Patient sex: M
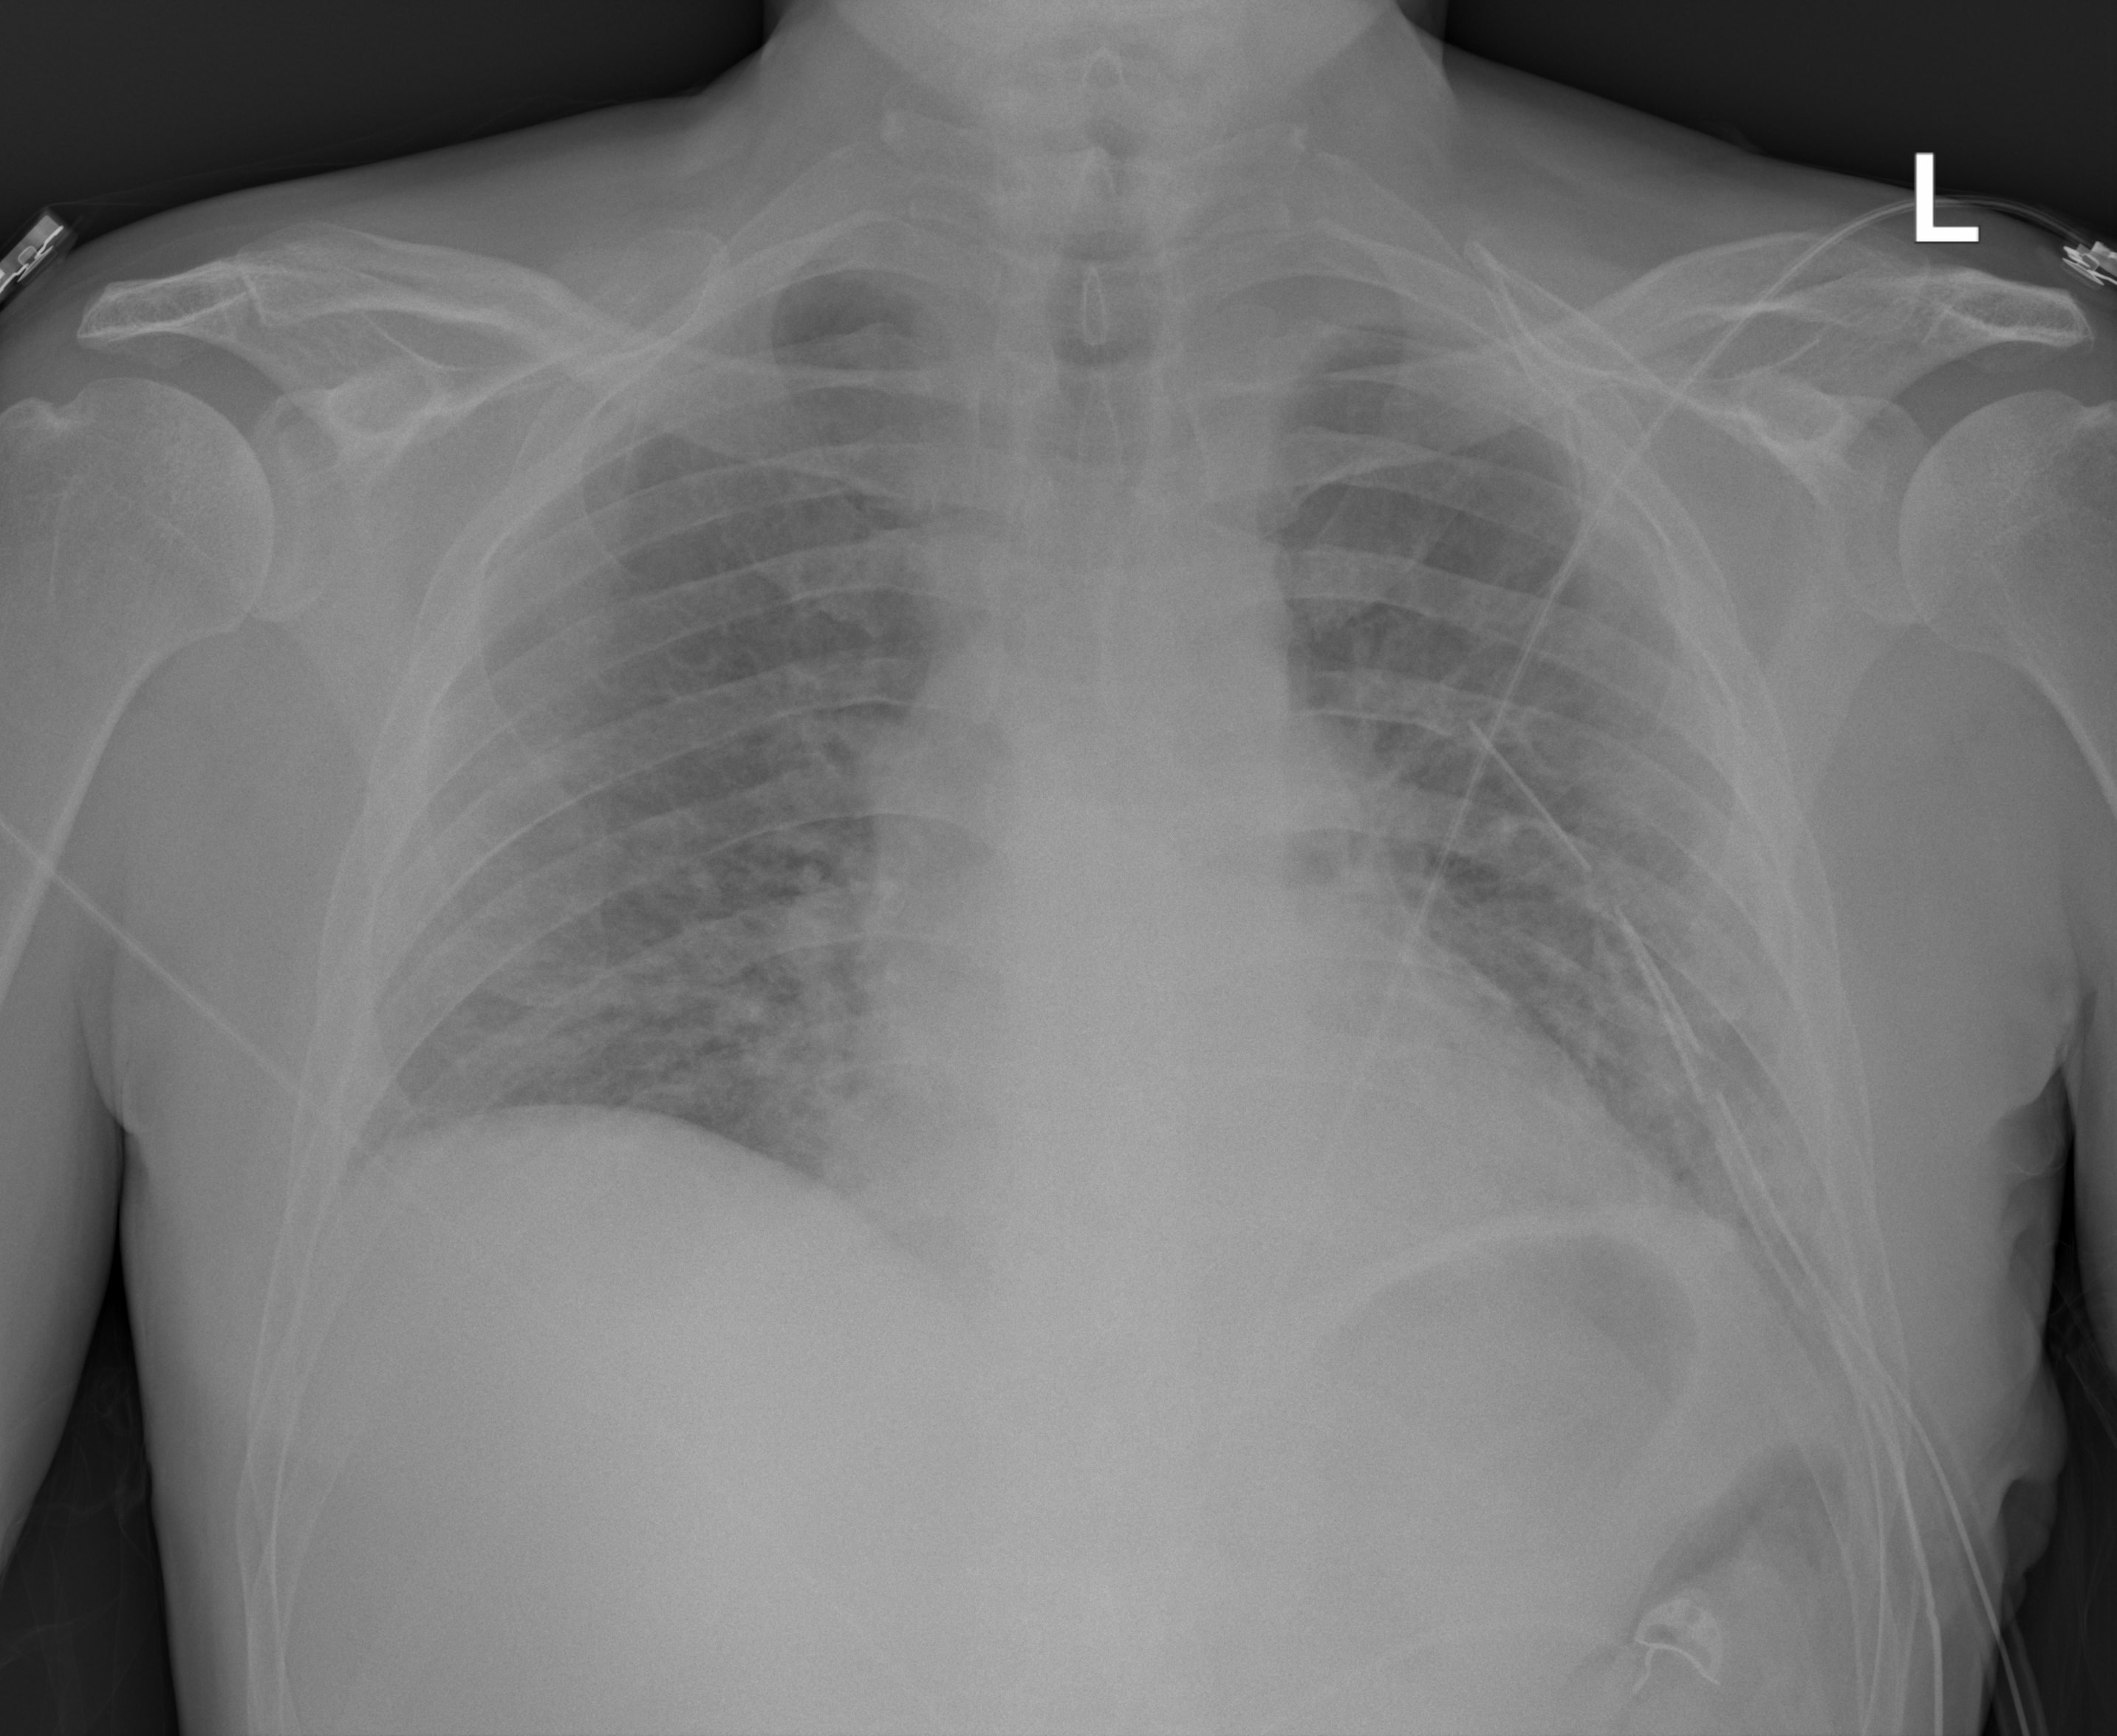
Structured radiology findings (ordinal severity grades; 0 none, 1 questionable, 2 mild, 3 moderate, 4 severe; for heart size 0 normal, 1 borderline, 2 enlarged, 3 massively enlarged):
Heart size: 0
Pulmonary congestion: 1
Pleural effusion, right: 0
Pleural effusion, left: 2
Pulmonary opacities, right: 0
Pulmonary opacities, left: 0
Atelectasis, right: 2
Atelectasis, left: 2